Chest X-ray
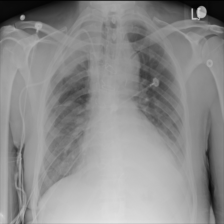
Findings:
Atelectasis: negative
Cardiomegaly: negative
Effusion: negative
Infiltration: negative
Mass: negative
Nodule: negative
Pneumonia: negative
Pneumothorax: negative
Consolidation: negative
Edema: negative
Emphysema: negative
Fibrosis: negative
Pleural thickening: negative
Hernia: negative